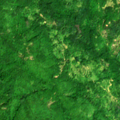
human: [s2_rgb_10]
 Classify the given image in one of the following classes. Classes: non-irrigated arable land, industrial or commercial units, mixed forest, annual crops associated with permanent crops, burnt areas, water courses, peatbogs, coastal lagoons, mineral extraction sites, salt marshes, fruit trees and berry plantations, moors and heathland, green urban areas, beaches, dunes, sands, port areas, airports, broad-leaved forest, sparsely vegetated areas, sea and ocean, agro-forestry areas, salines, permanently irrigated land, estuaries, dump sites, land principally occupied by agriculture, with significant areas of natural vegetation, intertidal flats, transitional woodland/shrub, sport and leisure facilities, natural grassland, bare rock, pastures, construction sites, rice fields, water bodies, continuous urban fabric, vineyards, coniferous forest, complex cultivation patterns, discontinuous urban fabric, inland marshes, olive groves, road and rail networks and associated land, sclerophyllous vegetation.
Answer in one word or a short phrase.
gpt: broad-leaved forest, natural grassland, transitional woodland/shrub